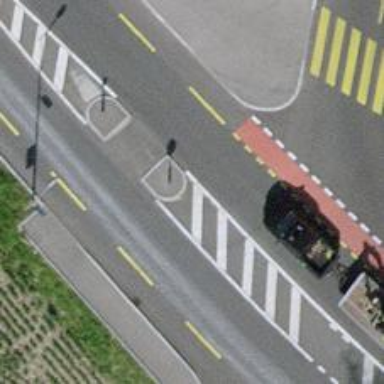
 featuring lanes for bicycles on both sides."